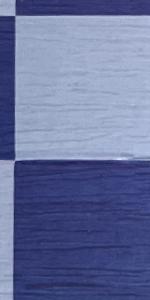
Label: Empty